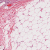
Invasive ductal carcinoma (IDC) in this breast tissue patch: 1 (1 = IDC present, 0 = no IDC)